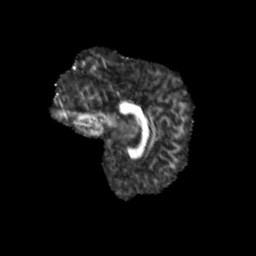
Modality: FA
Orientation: sagittal
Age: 11
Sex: male
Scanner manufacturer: siemens
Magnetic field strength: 3 T
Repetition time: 3.8 s
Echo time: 0.07 s